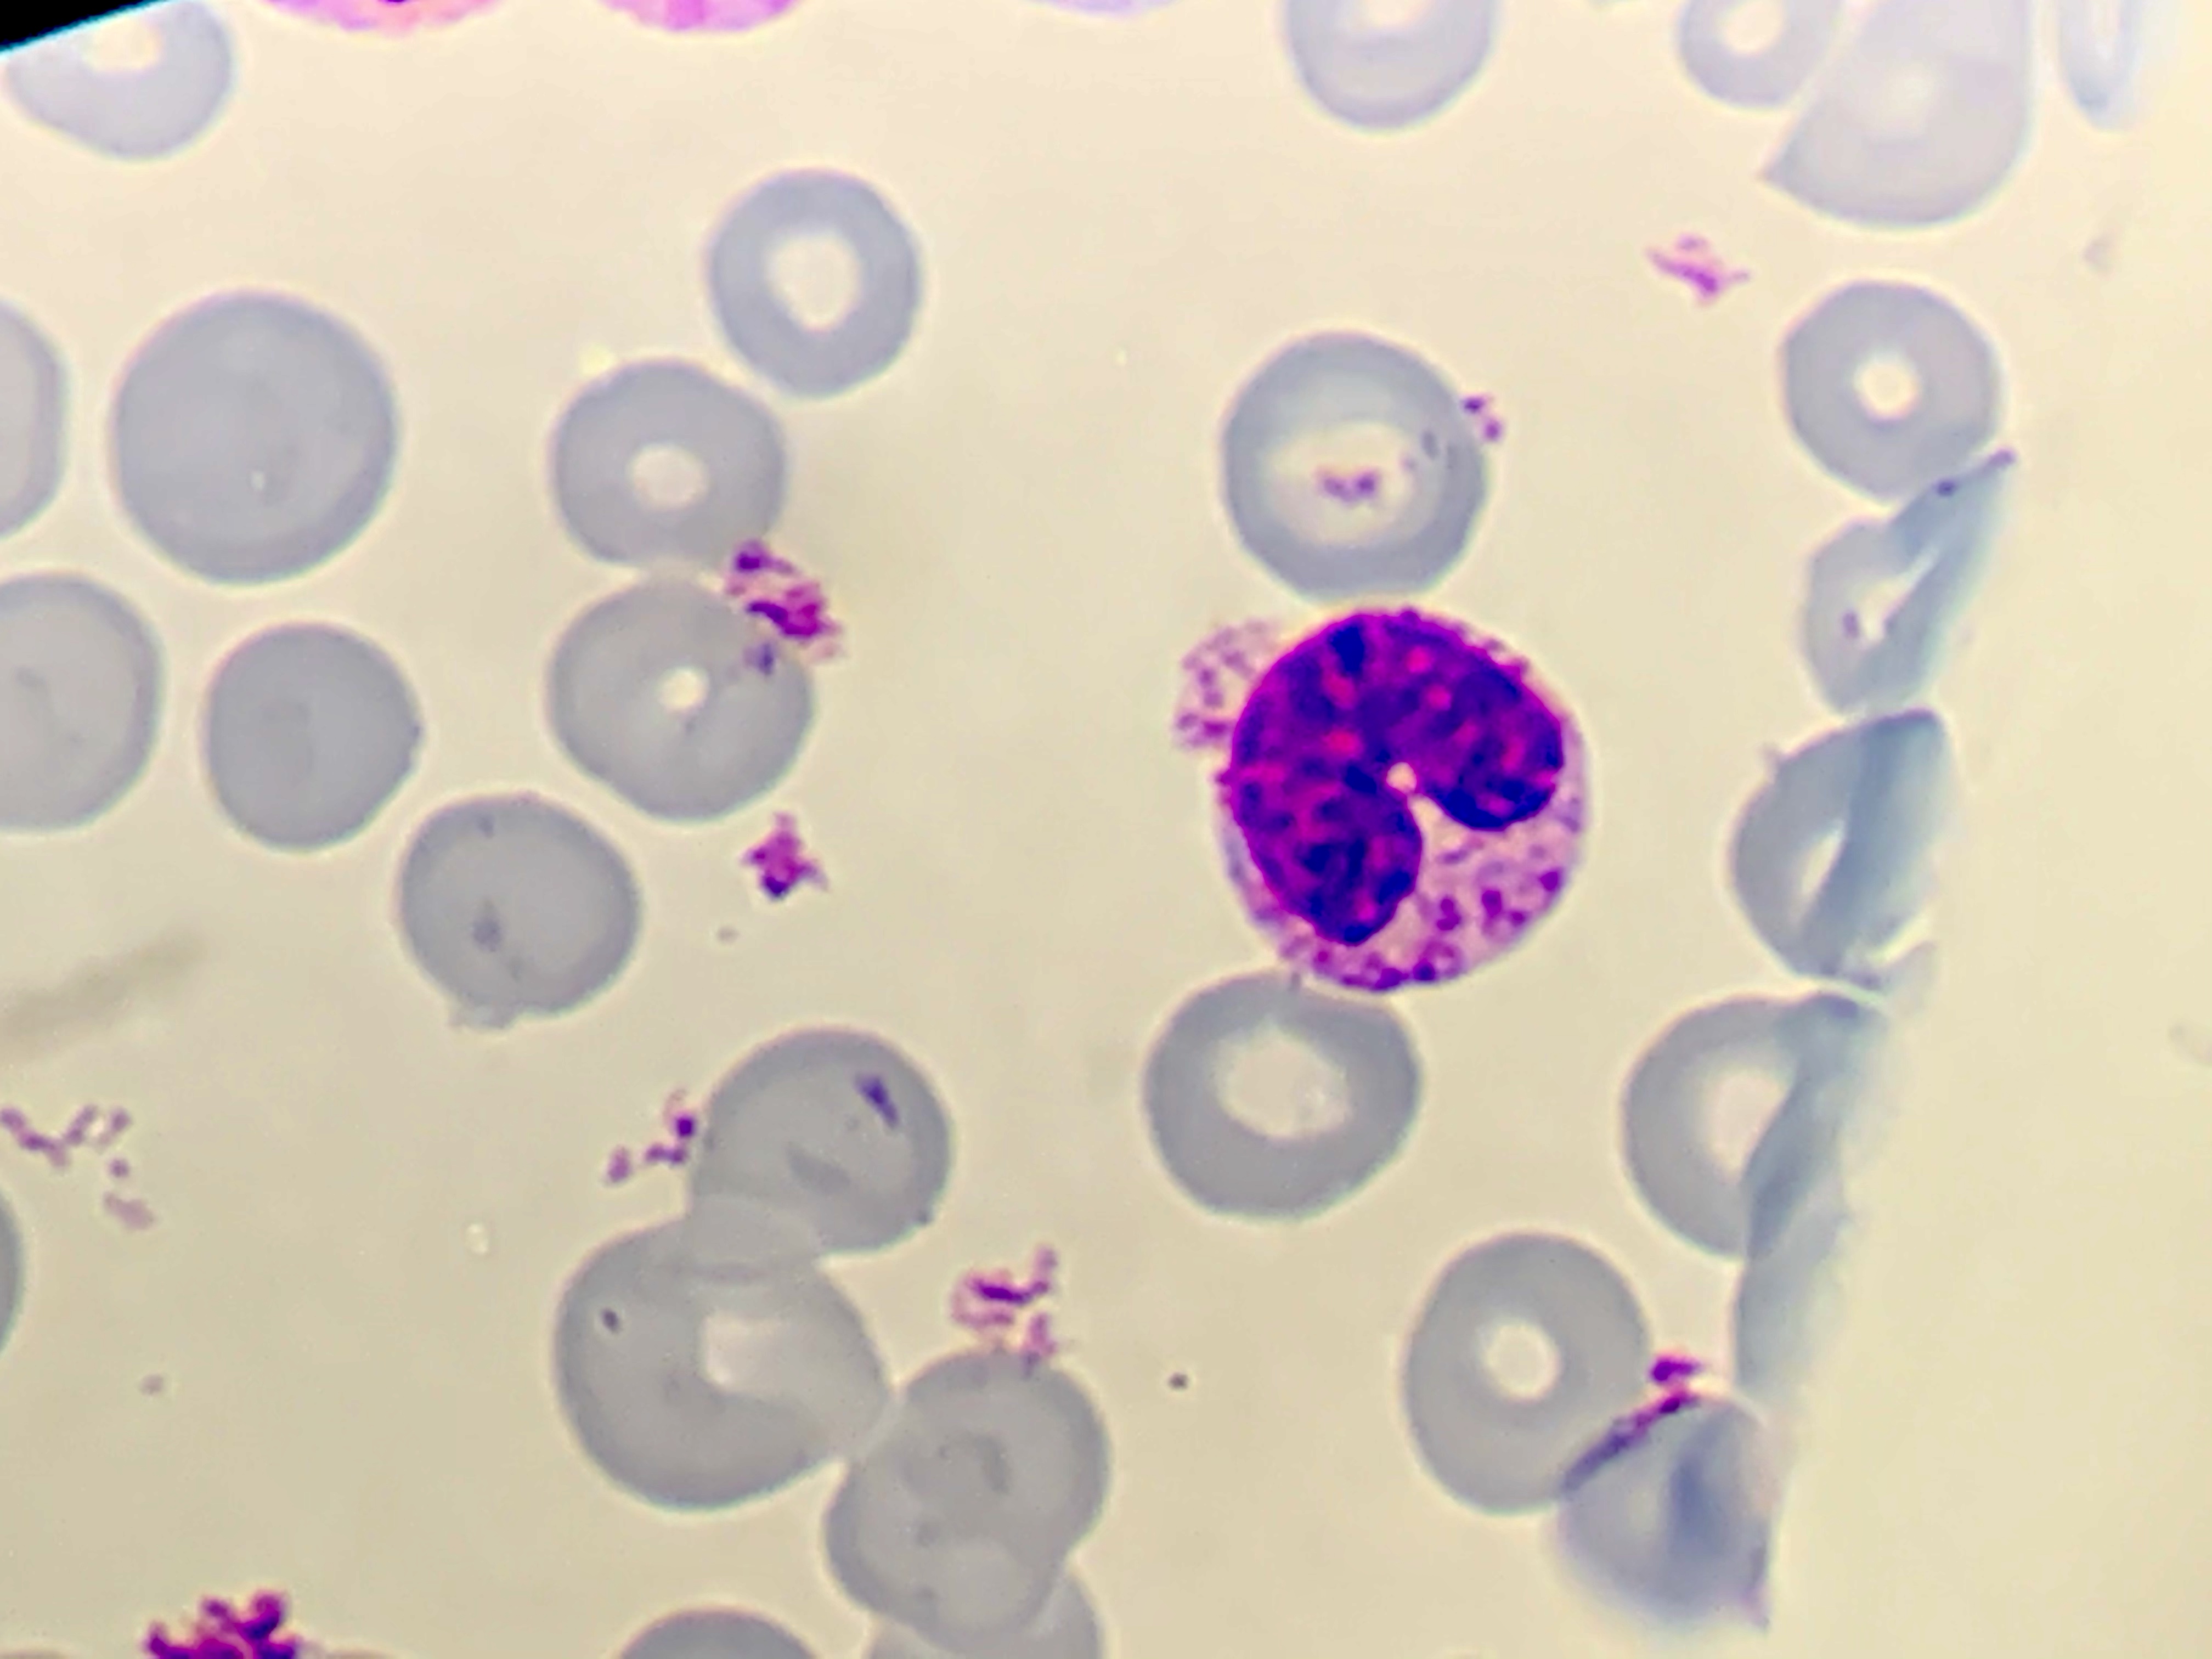
Cell type: BAND CELLS